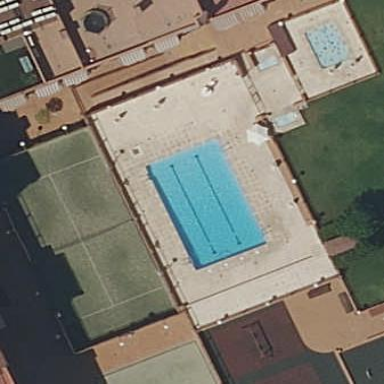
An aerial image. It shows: Swimming pool area designated for leisure and sport.